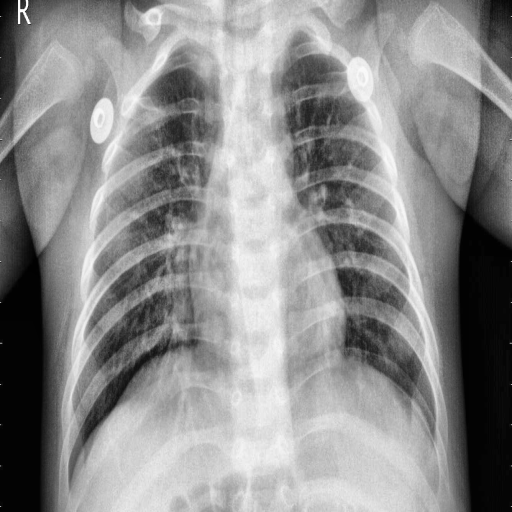
Finding: PNEUMONIA